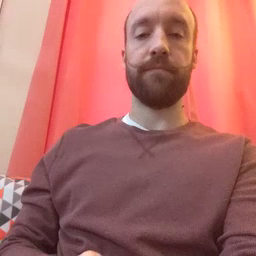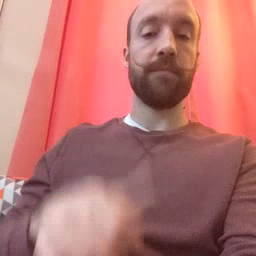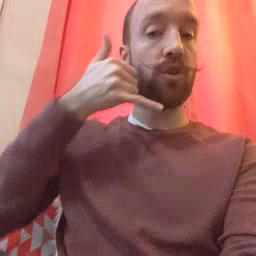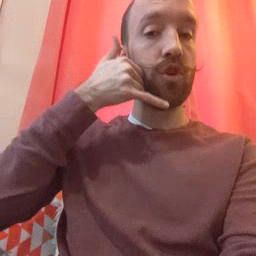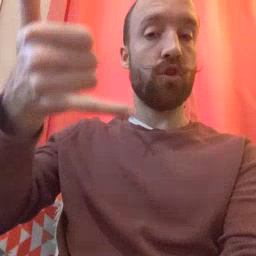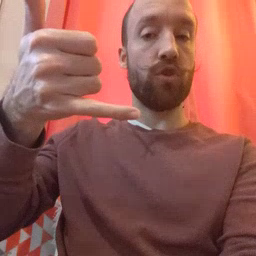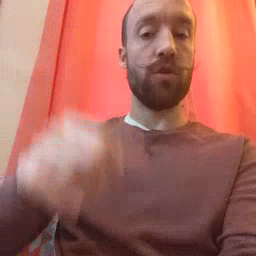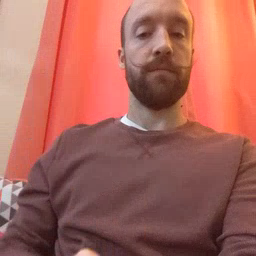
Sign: callonphone